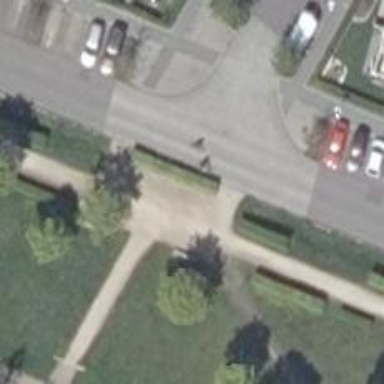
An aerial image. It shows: Compacted footway.